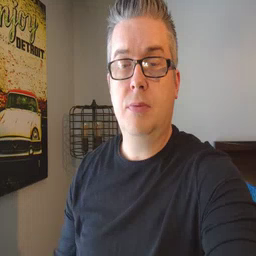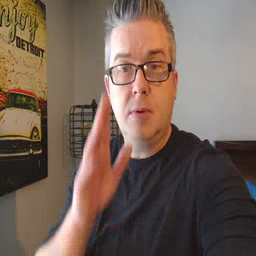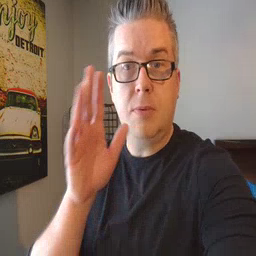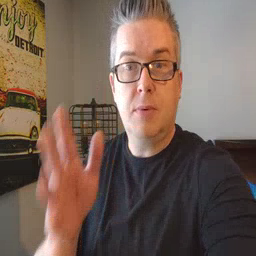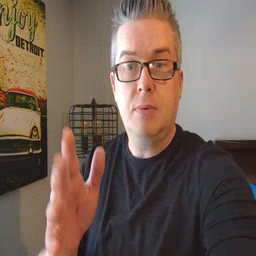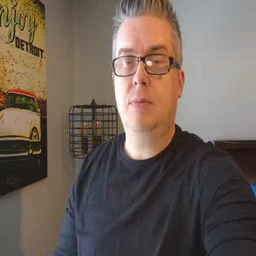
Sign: grandma